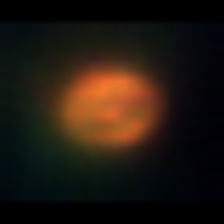
Taxon: NanoPlankton
Group: Other